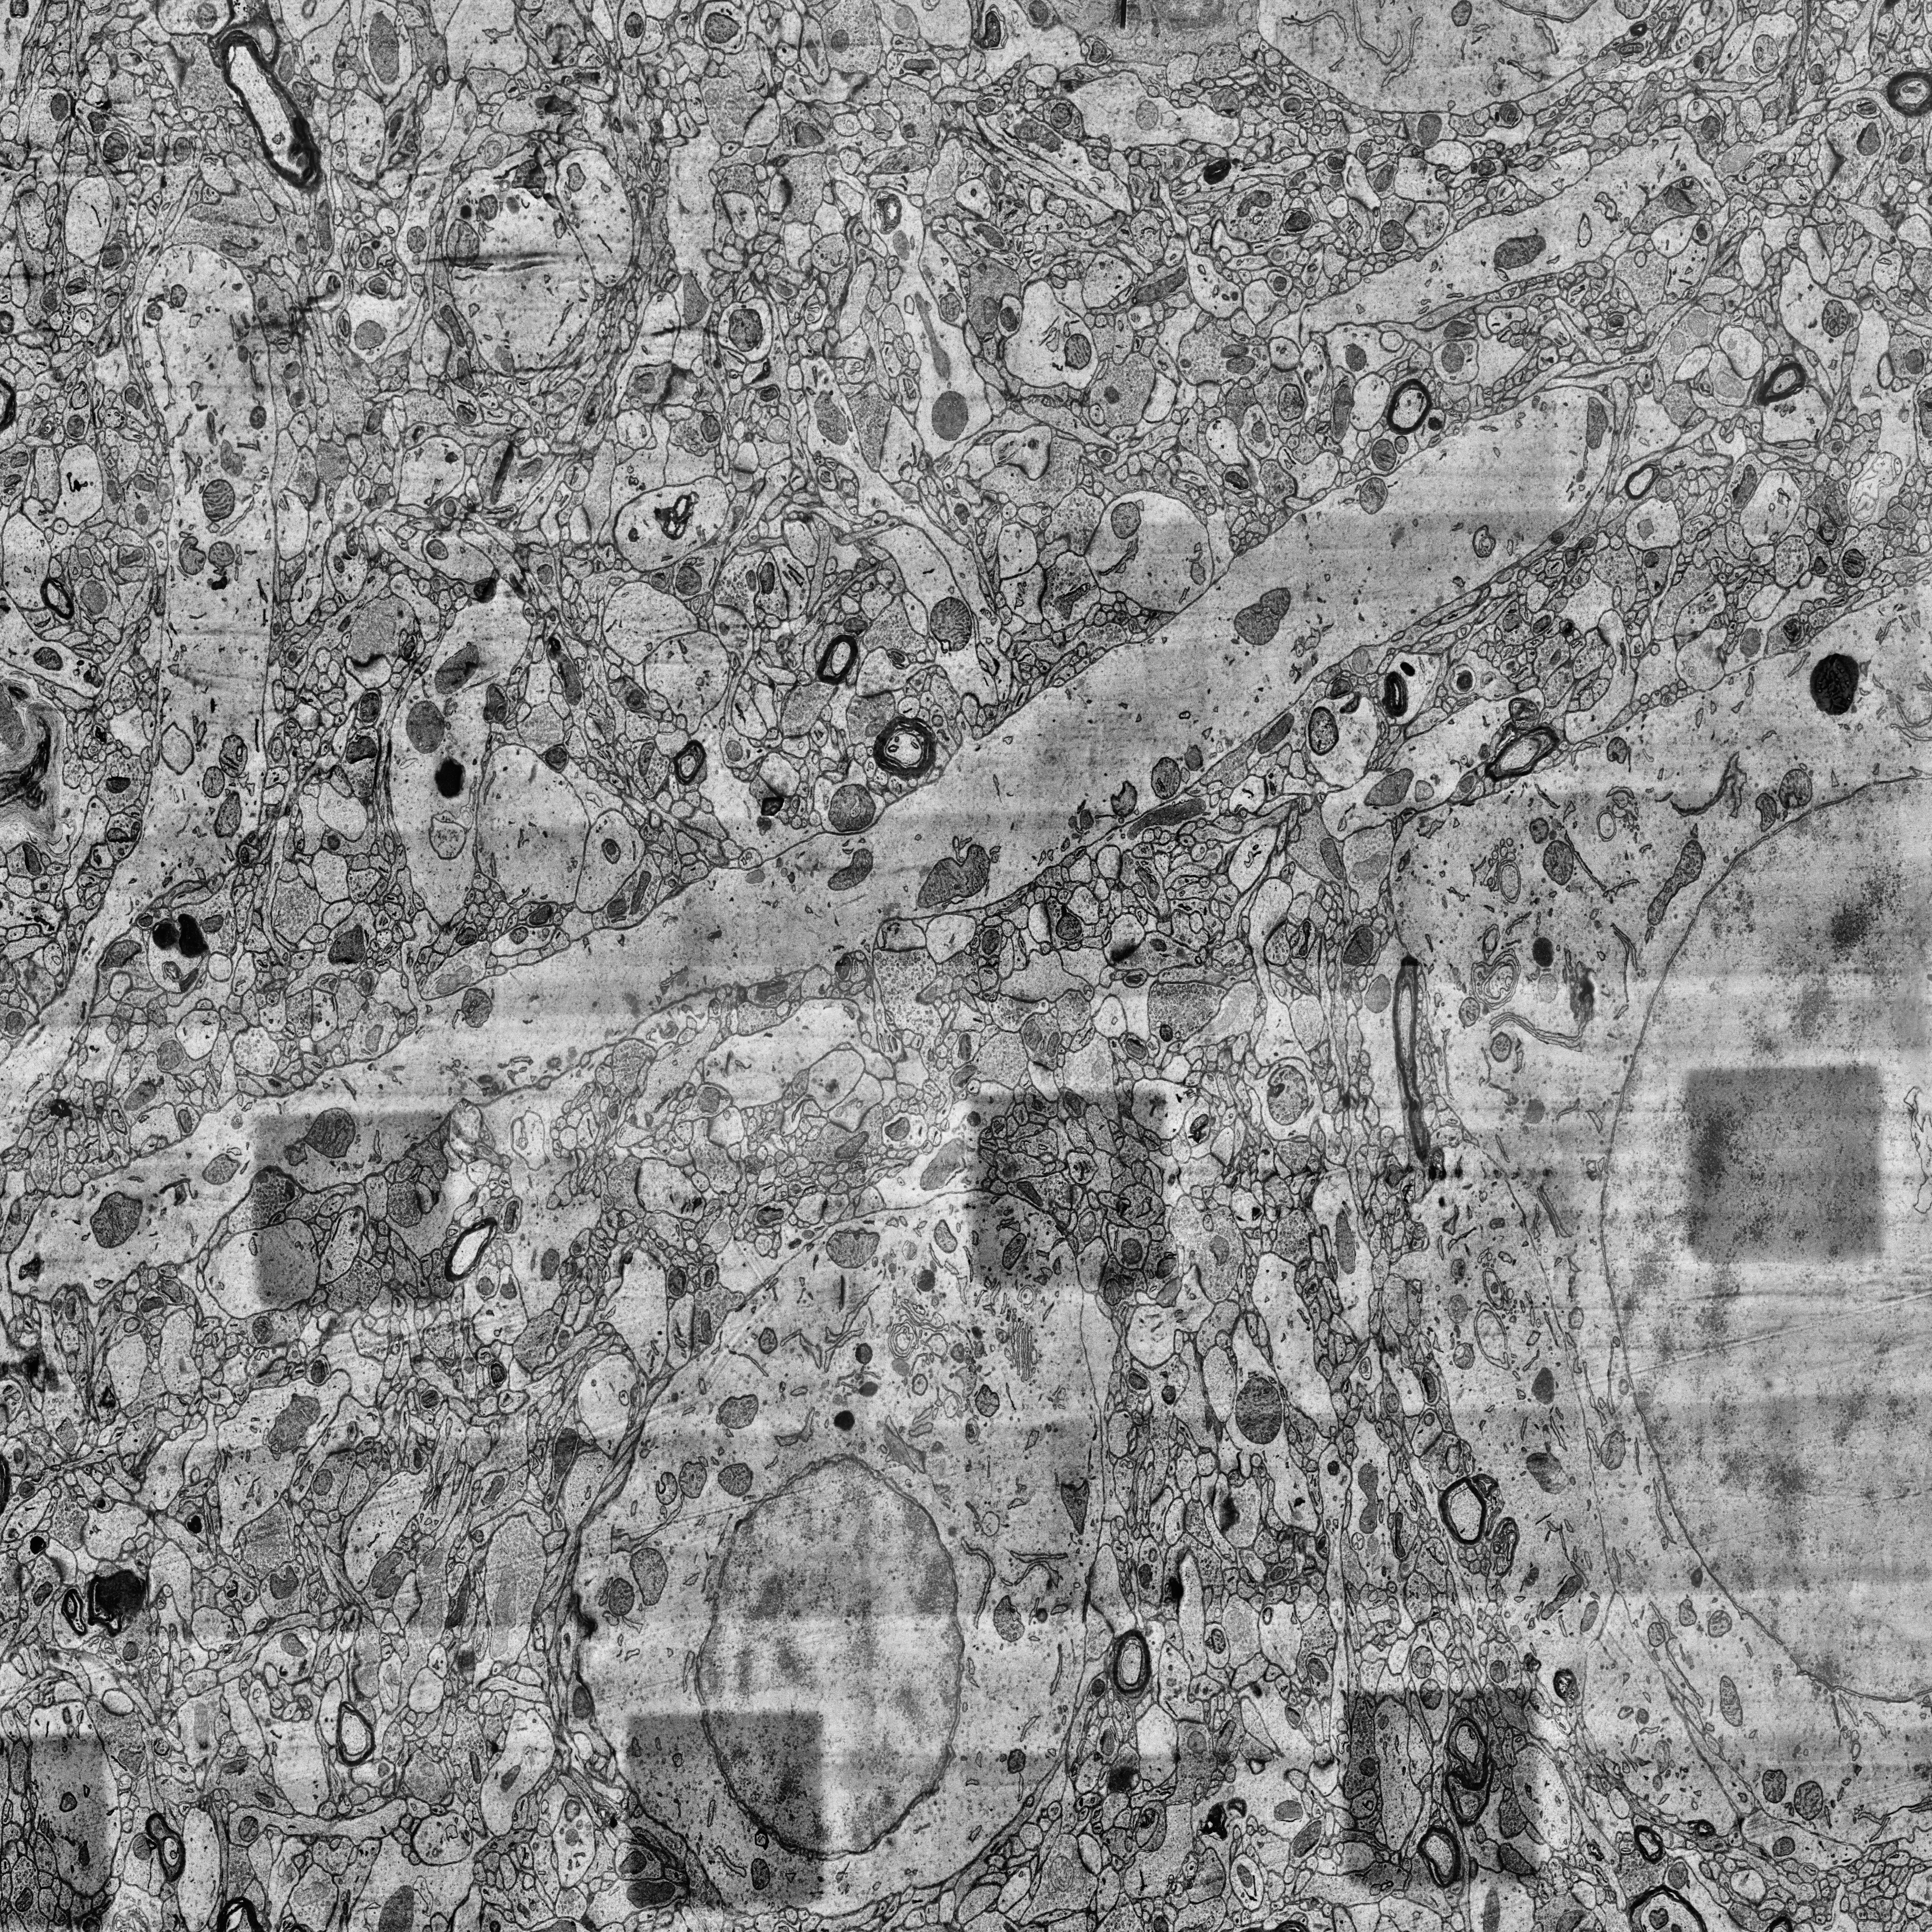
Electron microscopy slice of human cortex tissue
Slice depth (z): 351
Mitochondria instances in slice: 448